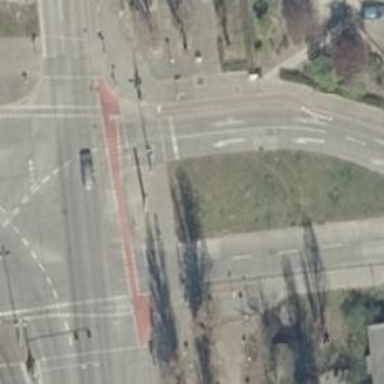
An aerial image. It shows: Road crossing with traffic signals.